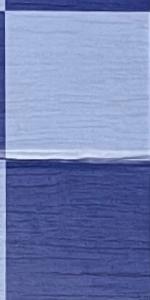
Label: Empty